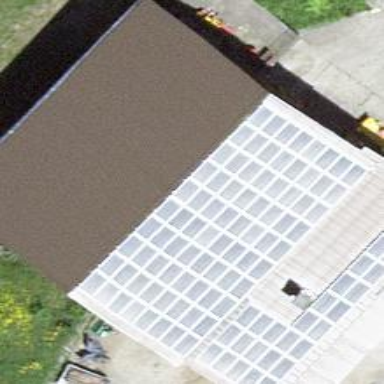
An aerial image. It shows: Cowshed building.